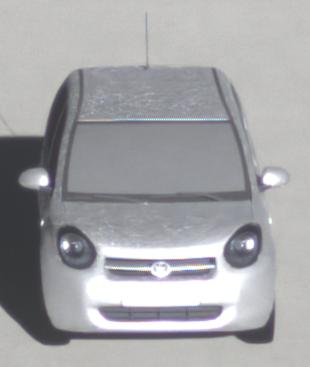
Make: Toyota
Model: Passo
Detailed model: Toyota Passo X Yururi
Model produced from: 2010
Model produced until: 2016
Doors: 5
Color: white
Road condition: dry road
Daytime: morning or afternoon
Contrast: high contrast